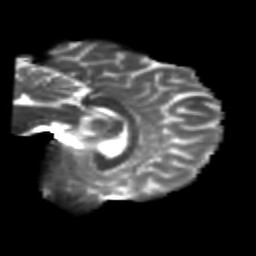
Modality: T2w
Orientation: sagittal
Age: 25
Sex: male
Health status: healthy
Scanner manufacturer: siemens
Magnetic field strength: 3 T
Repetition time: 10.8 s
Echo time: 0.082 s